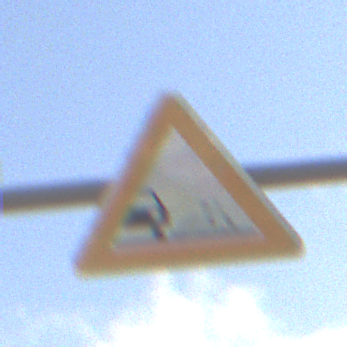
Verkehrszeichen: SplittSchotter
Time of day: Midday
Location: Outdoor (RoadRail)
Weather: PartlyCloudy
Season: NotSpecified
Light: Natural